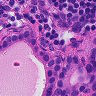
Metastatic tissue present: yes